Question: I uses a 'WrapSizer' in order to have an automatic layout (as thumbnail gallery) like this (see screenshot on the ) :

I would like that if there are two many elements, a (vertical only)-'ScrollBar' is added on the panel (see right screenshot).
---
I tried by mixing 'WrapSizer' and 'ScrolledPanel', but I cannot get the desired layout.
'''
class MyPanel(scrolled.ScrolledPanel):
def __init__(self, parent):
scrolled.ScrolledPanel.__init__(self, parent)
self.SetBackgroundColour('#f8f8f8')
sizer = wx.WrapSizer()
self.SetupScrolling()
# add some widgets btn1, btn2, etc. in the WrapSizer
sizer.Add(btn1, 0, wx.ALL, 10)
sizer.Add(btn2, 0, wx.ALL, 10)
'''
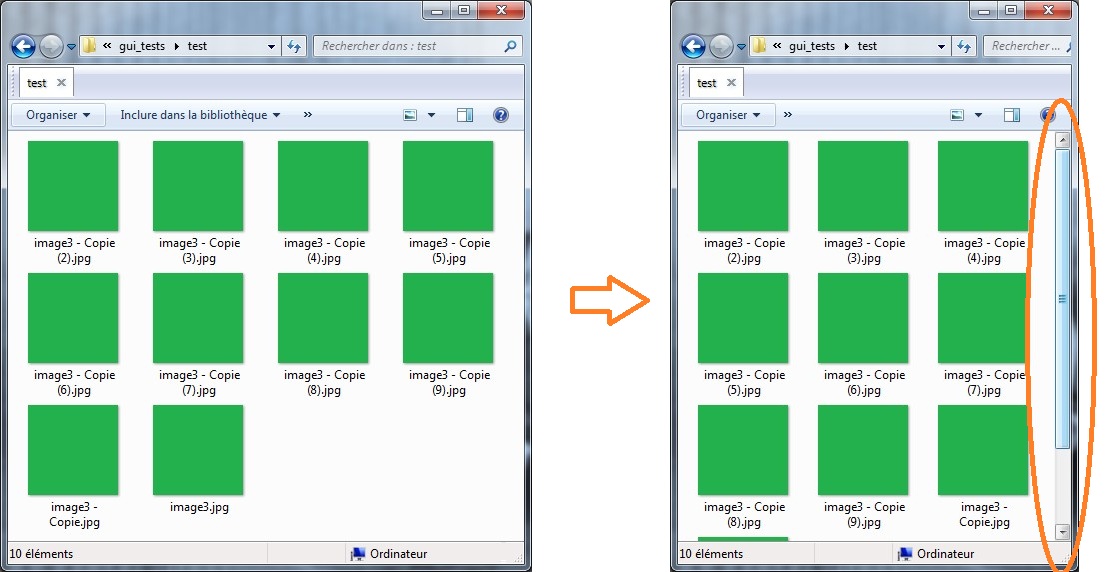
Answer: Solution:
reset the width of the scroll panel virtual size to the displayable size.
'''
import wx
import wx.lib.scrolledpanel as scrolled
class MyPanel(scrolled.ScrolledPanel):
def __init__(self, parent):
scrolled.ScrolledPanel.__init__(self, parent, style=wx.VSCROLL)
self.SetBackgroundColour('#f8f8f8')
self.sizer = wx.WrapSizer()
self.SetupScrolling(scroll_x = False)
self.parent = parent
self.addButton(self.sizer , 10)
self.SetSizer(self.sizer )
self.Bind(wx.EVT_SIZE, self.onSize)
def onSize(self, evt):
size = self.GetSize()
vsize = self.GetVirtualSize()
self.SetVirtualSize((size[0], vsize[1]))
evt.Skip()
def addButton(self, sizer, num):
for i in range(1, num):
btn =wx.Button( self, wx.ID_ANY, "btn"+str(i), wx.DefaultPosition, wx.DefaultSize, 0 )
sizer.Add(btn, 0, wx.ALL, 10)
if __name__=='__main__':
app = wx.App(redirect=False)
frame = wx.Frame(None)
MyPanel(frame)
frame.Show()
app.MainLoop()
'''